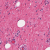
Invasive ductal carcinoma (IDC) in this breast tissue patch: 0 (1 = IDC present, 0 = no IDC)